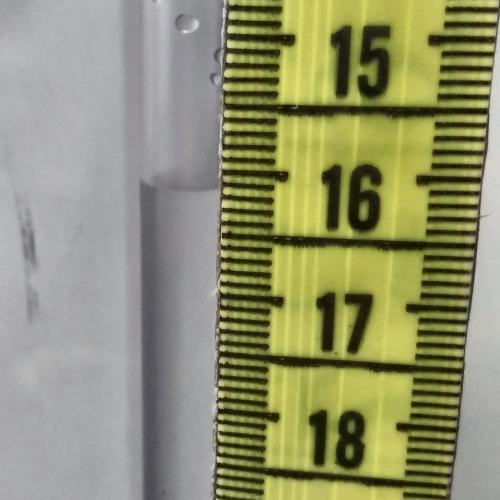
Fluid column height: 16.1 cm